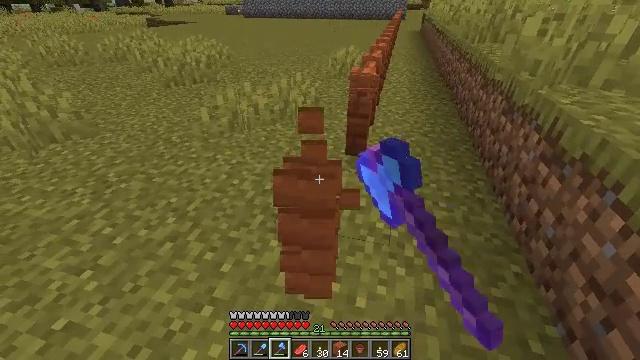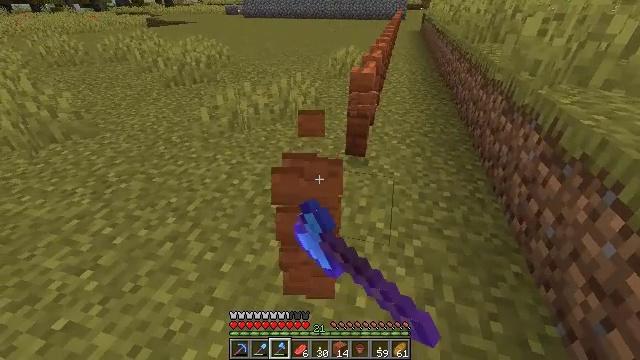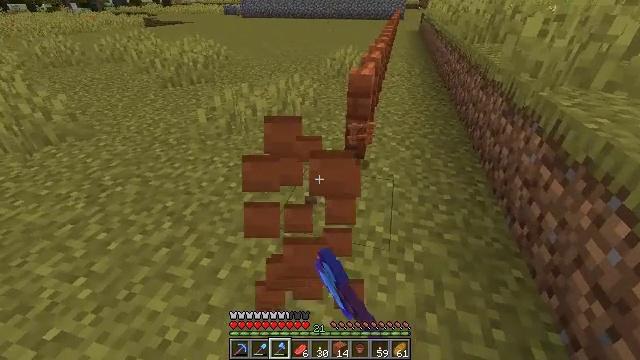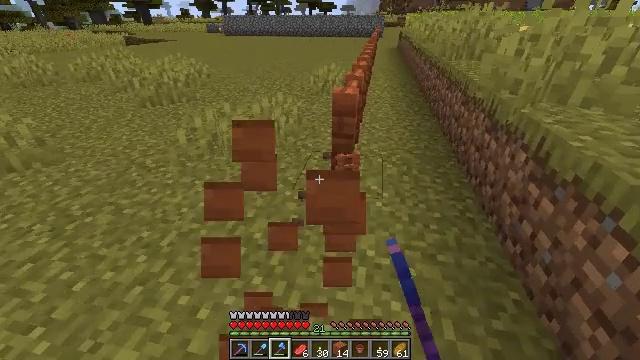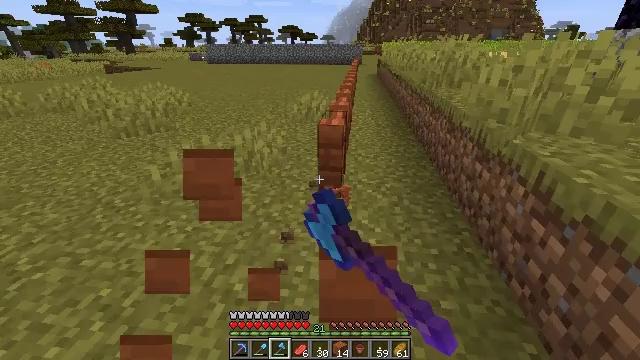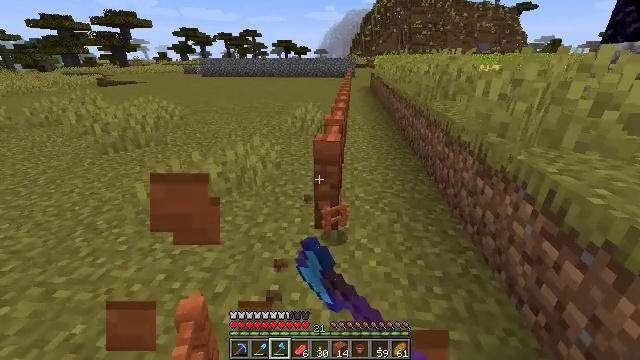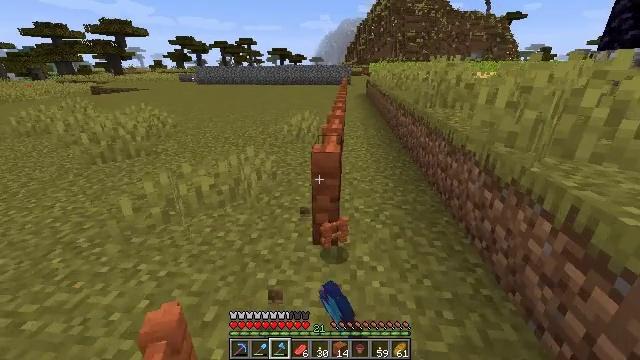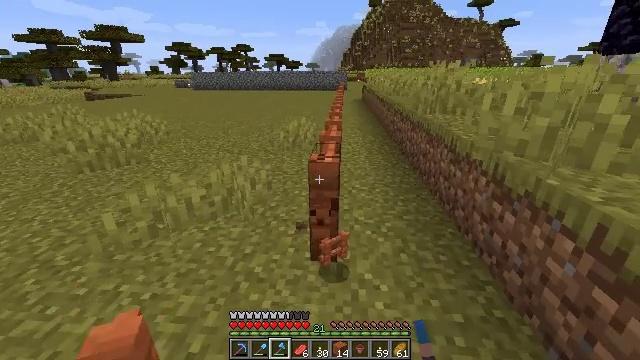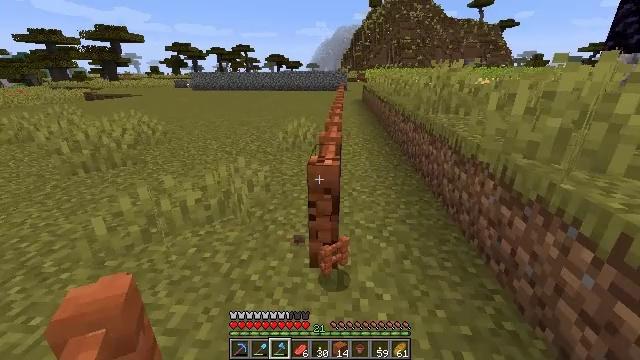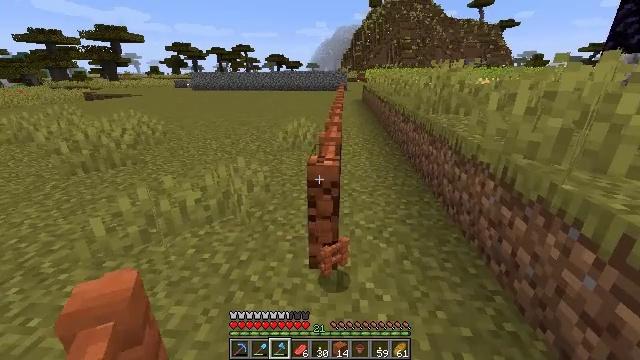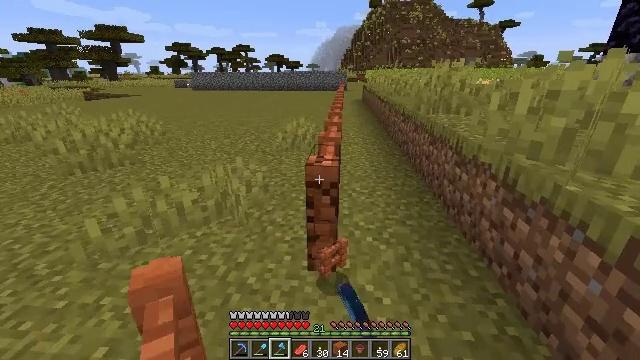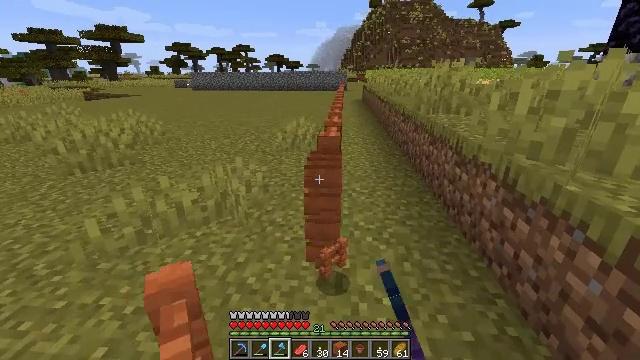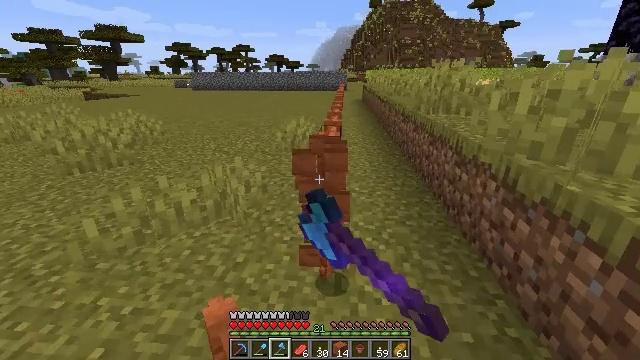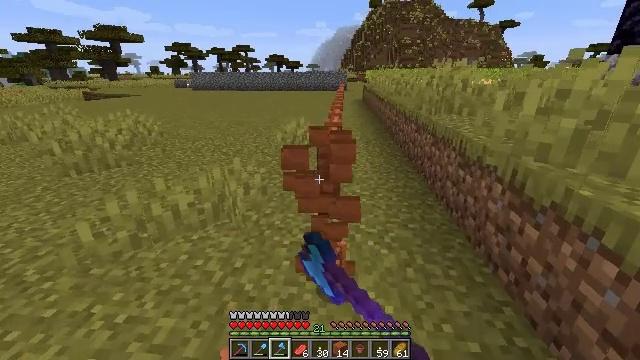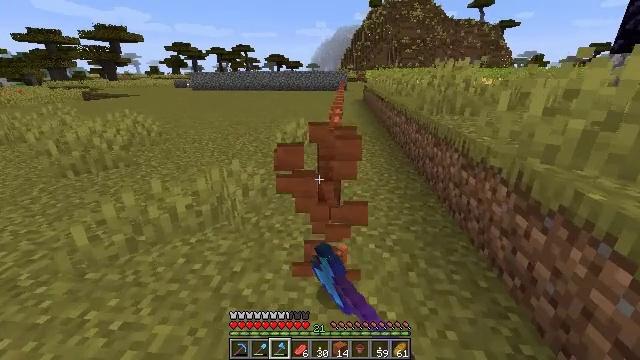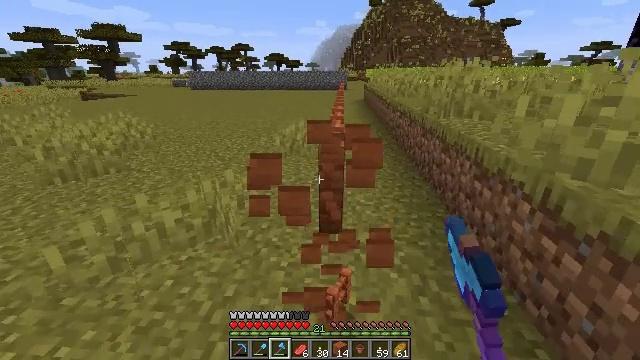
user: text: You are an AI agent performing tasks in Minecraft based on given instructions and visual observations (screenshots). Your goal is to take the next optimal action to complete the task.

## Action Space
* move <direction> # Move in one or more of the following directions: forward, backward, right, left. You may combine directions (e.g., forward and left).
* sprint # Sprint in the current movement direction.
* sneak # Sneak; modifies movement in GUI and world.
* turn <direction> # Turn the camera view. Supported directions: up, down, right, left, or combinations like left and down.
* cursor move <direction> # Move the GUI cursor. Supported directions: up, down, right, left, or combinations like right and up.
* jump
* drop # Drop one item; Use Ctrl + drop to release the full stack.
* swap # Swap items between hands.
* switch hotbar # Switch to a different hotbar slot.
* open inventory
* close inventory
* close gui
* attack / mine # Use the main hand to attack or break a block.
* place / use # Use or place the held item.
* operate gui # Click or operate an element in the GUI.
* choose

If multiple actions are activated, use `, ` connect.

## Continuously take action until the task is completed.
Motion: motion action
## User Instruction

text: Break the acacia fence to collect it.
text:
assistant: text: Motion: attack / mine
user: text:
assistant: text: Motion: move forward, attack / mine
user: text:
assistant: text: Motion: move forward, turn right and up, attack / mine
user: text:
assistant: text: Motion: move forward, turn right and up, attack / mine
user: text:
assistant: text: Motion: move forward, turn right and up, attack / mine
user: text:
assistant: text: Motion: move forward, turn up, attack / mine
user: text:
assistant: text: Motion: turn up, attack / mine
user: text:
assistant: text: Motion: attack / mine
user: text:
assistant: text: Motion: attack / mine
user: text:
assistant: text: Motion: attack / mine
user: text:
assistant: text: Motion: attack / mine
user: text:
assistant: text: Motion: attack / mine
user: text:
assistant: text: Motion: move forward, attack / mine
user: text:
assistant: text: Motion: move forward, attack / mine
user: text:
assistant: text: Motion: move forward, attack / mine
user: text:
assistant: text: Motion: move forward, attack / mine
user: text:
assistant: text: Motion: move forward, attack / mine
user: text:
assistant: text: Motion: attack / mine
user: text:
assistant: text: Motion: attack / mine
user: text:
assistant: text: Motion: attack / mine
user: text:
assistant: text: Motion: attack / mine
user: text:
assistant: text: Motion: attack / mine
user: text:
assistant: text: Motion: attack / mine
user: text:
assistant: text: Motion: move forward, attack / mine
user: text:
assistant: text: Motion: move forward, attack / mine
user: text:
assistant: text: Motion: move forward, attack / mine
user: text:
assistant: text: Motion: move forward, attack / mine
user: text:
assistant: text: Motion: attack / mine
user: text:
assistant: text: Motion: attack / mine
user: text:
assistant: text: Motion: attack / mine